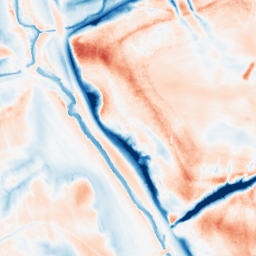
Category: classical
Decomposition family: gaussian
Decomposition parameters: sigma: 10
Upsampling method: sinc_hamming
Upsampling parameters: scale: 2
kernel_size: 8
Upsampling scale: 2